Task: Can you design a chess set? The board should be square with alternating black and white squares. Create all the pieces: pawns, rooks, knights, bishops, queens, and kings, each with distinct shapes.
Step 2099:
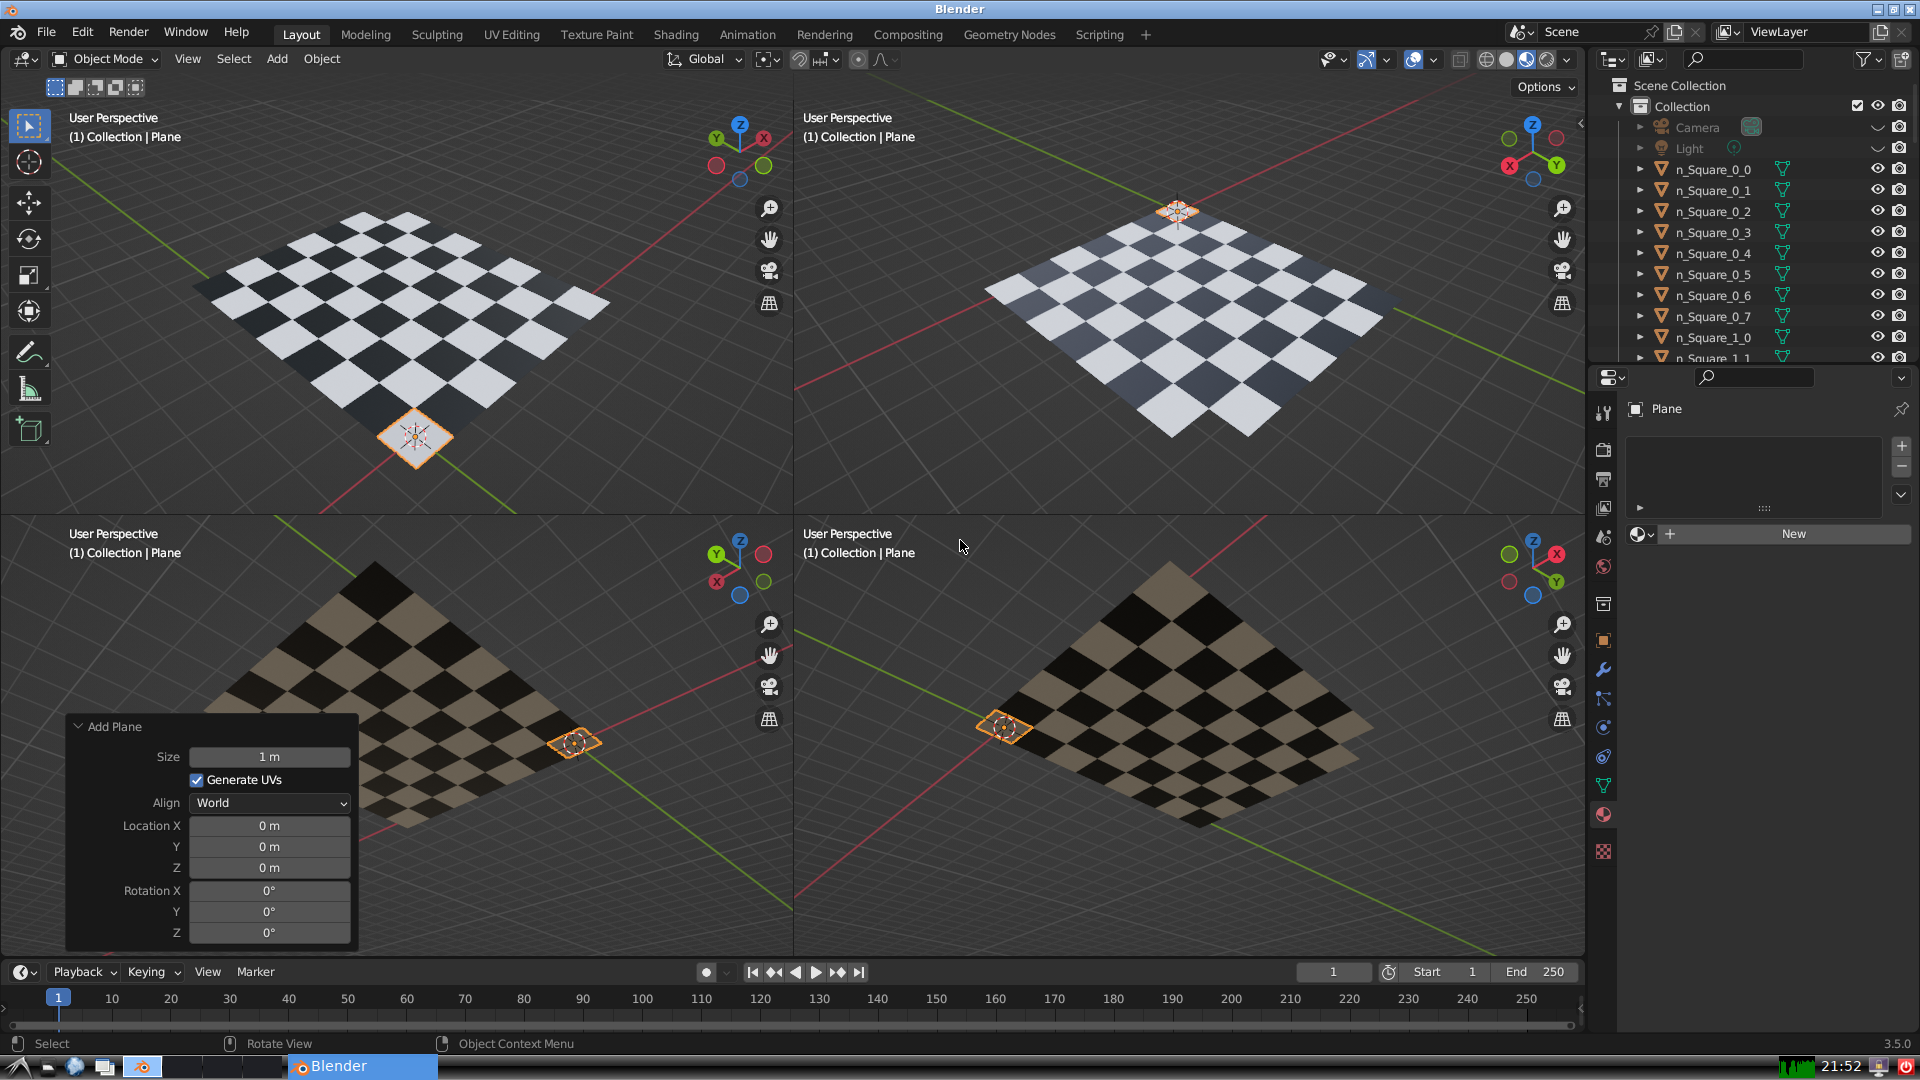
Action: {"mouse_move": [270, 826]}